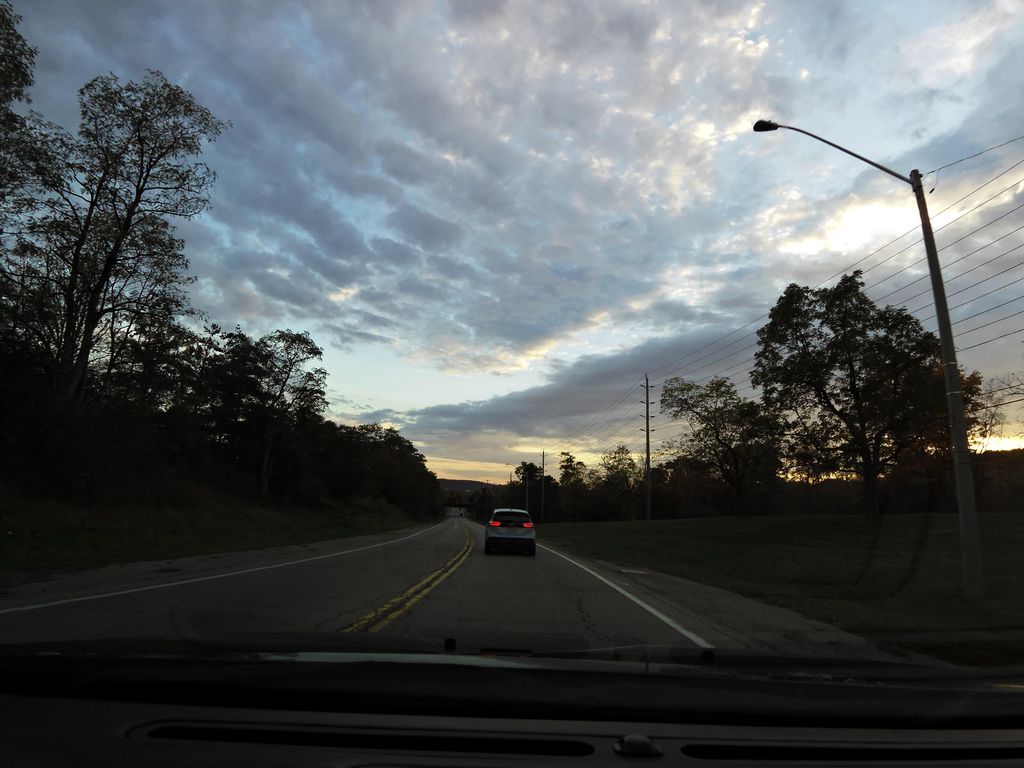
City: hamilton